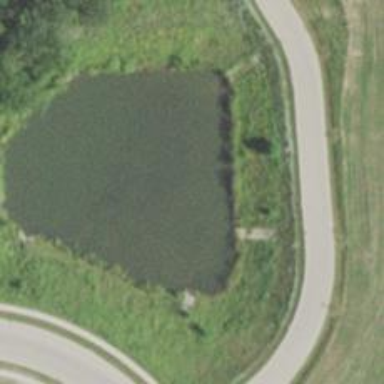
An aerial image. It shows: Detention basin filled with water.